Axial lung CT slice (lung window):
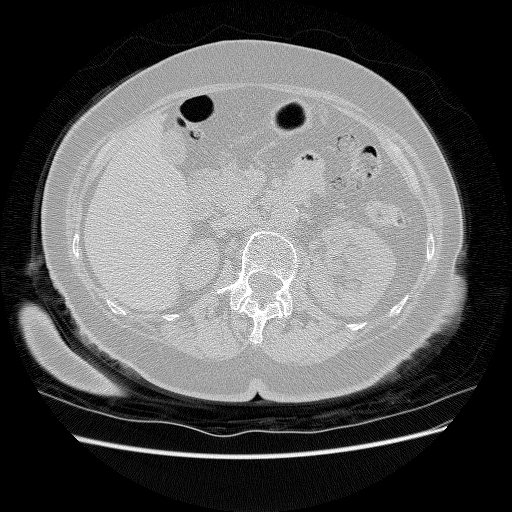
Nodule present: no